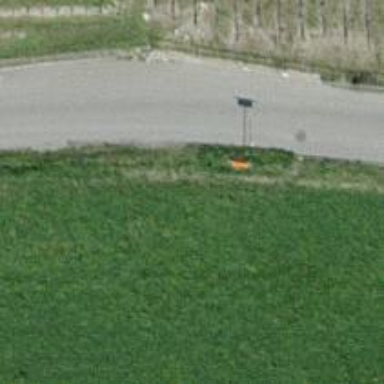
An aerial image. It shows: Pole with roof covering.